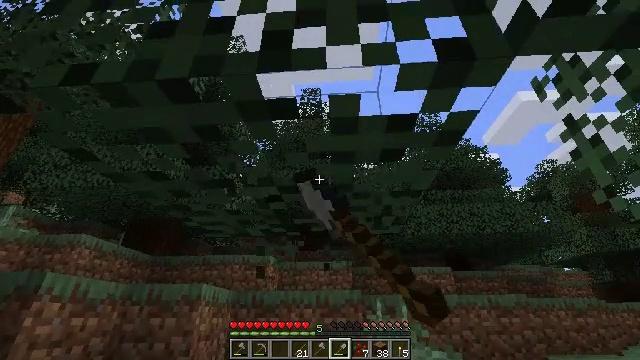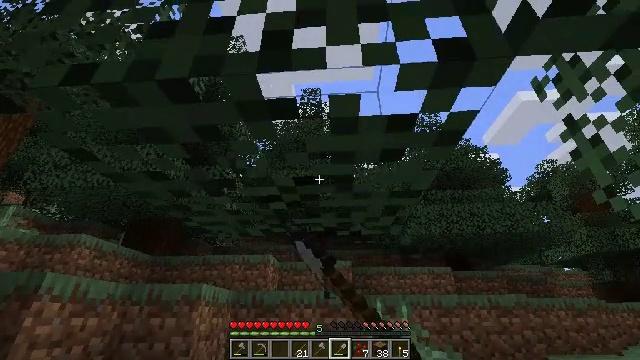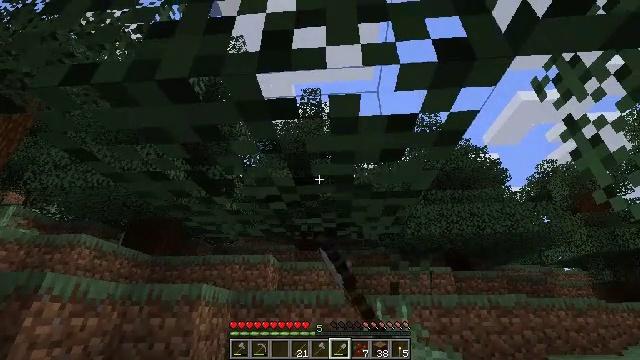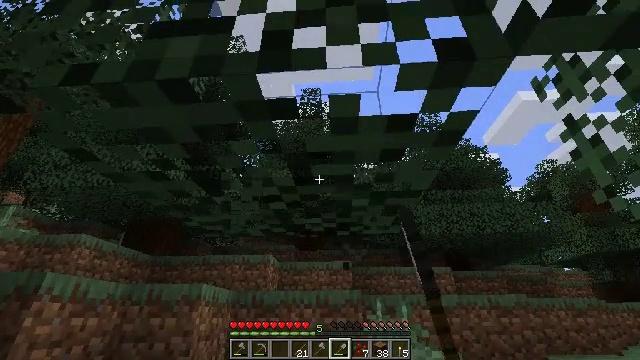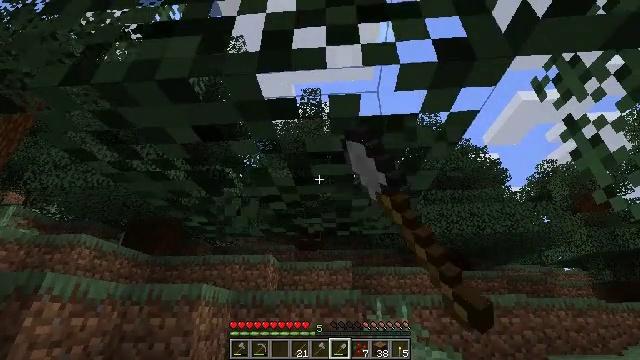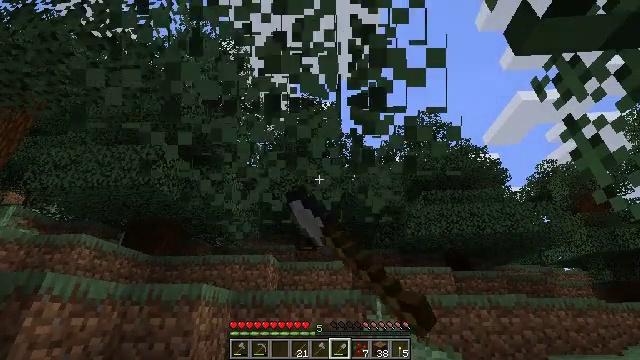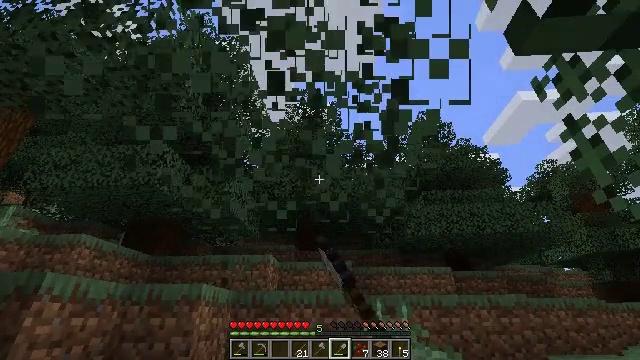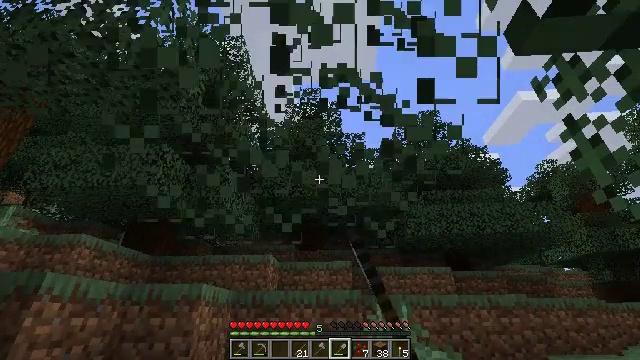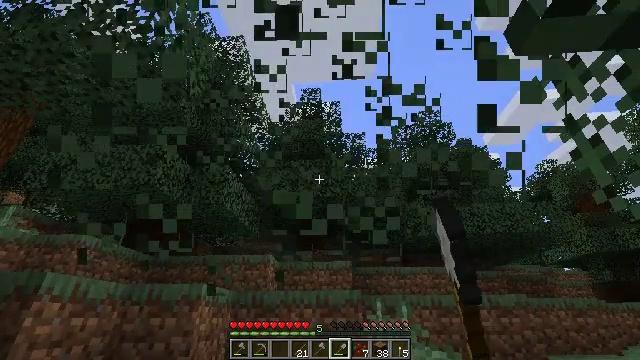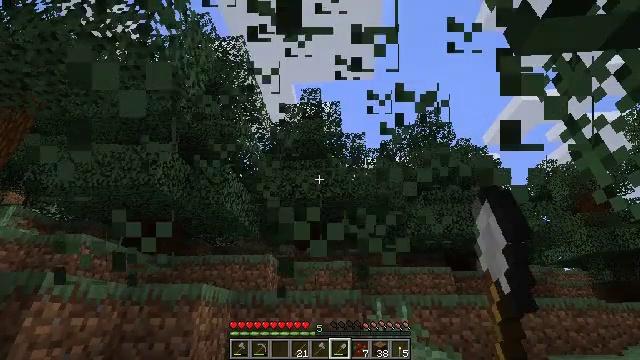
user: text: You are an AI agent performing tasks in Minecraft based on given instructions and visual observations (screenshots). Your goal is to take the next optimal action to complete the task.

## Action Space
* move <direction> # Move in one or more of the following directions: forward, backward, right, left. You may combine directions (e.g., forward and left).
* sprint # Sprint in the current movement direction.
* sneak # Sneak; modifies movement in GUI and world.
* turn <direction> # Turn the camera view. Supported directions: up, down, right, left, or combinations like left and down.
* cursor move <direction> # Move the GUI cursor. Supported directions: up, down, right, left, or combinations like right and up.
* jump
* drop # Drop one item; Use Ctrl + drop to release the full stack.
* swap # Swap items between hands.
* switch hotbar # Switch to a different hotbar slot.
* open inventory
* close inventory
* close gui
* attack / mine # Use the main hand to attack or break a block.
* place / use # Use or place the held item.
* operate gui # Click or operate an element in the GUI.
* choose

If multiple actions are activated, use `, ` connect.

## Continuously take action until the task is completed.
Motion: motion action
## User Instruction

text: Mine spruce leaves from the tree.
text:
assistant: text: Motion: attack / mine
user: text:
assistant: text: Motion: attack / mine
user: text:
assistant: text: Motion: attack / mine
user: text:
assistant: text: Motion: attack / mine
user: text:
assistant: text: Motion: attack / mine
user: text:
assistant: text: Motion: attack / mine
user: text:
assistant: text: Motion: attack / mine
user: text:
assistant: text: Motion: attack / mine
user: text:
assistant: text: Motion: attack / mine
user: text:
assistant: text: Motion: attack / mine